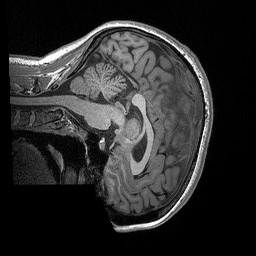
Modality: T1w
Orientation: sagittal
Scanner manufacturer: siemens
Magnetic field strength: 3 T
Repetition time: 2.3 s
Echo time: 0.00298 s